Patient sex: F
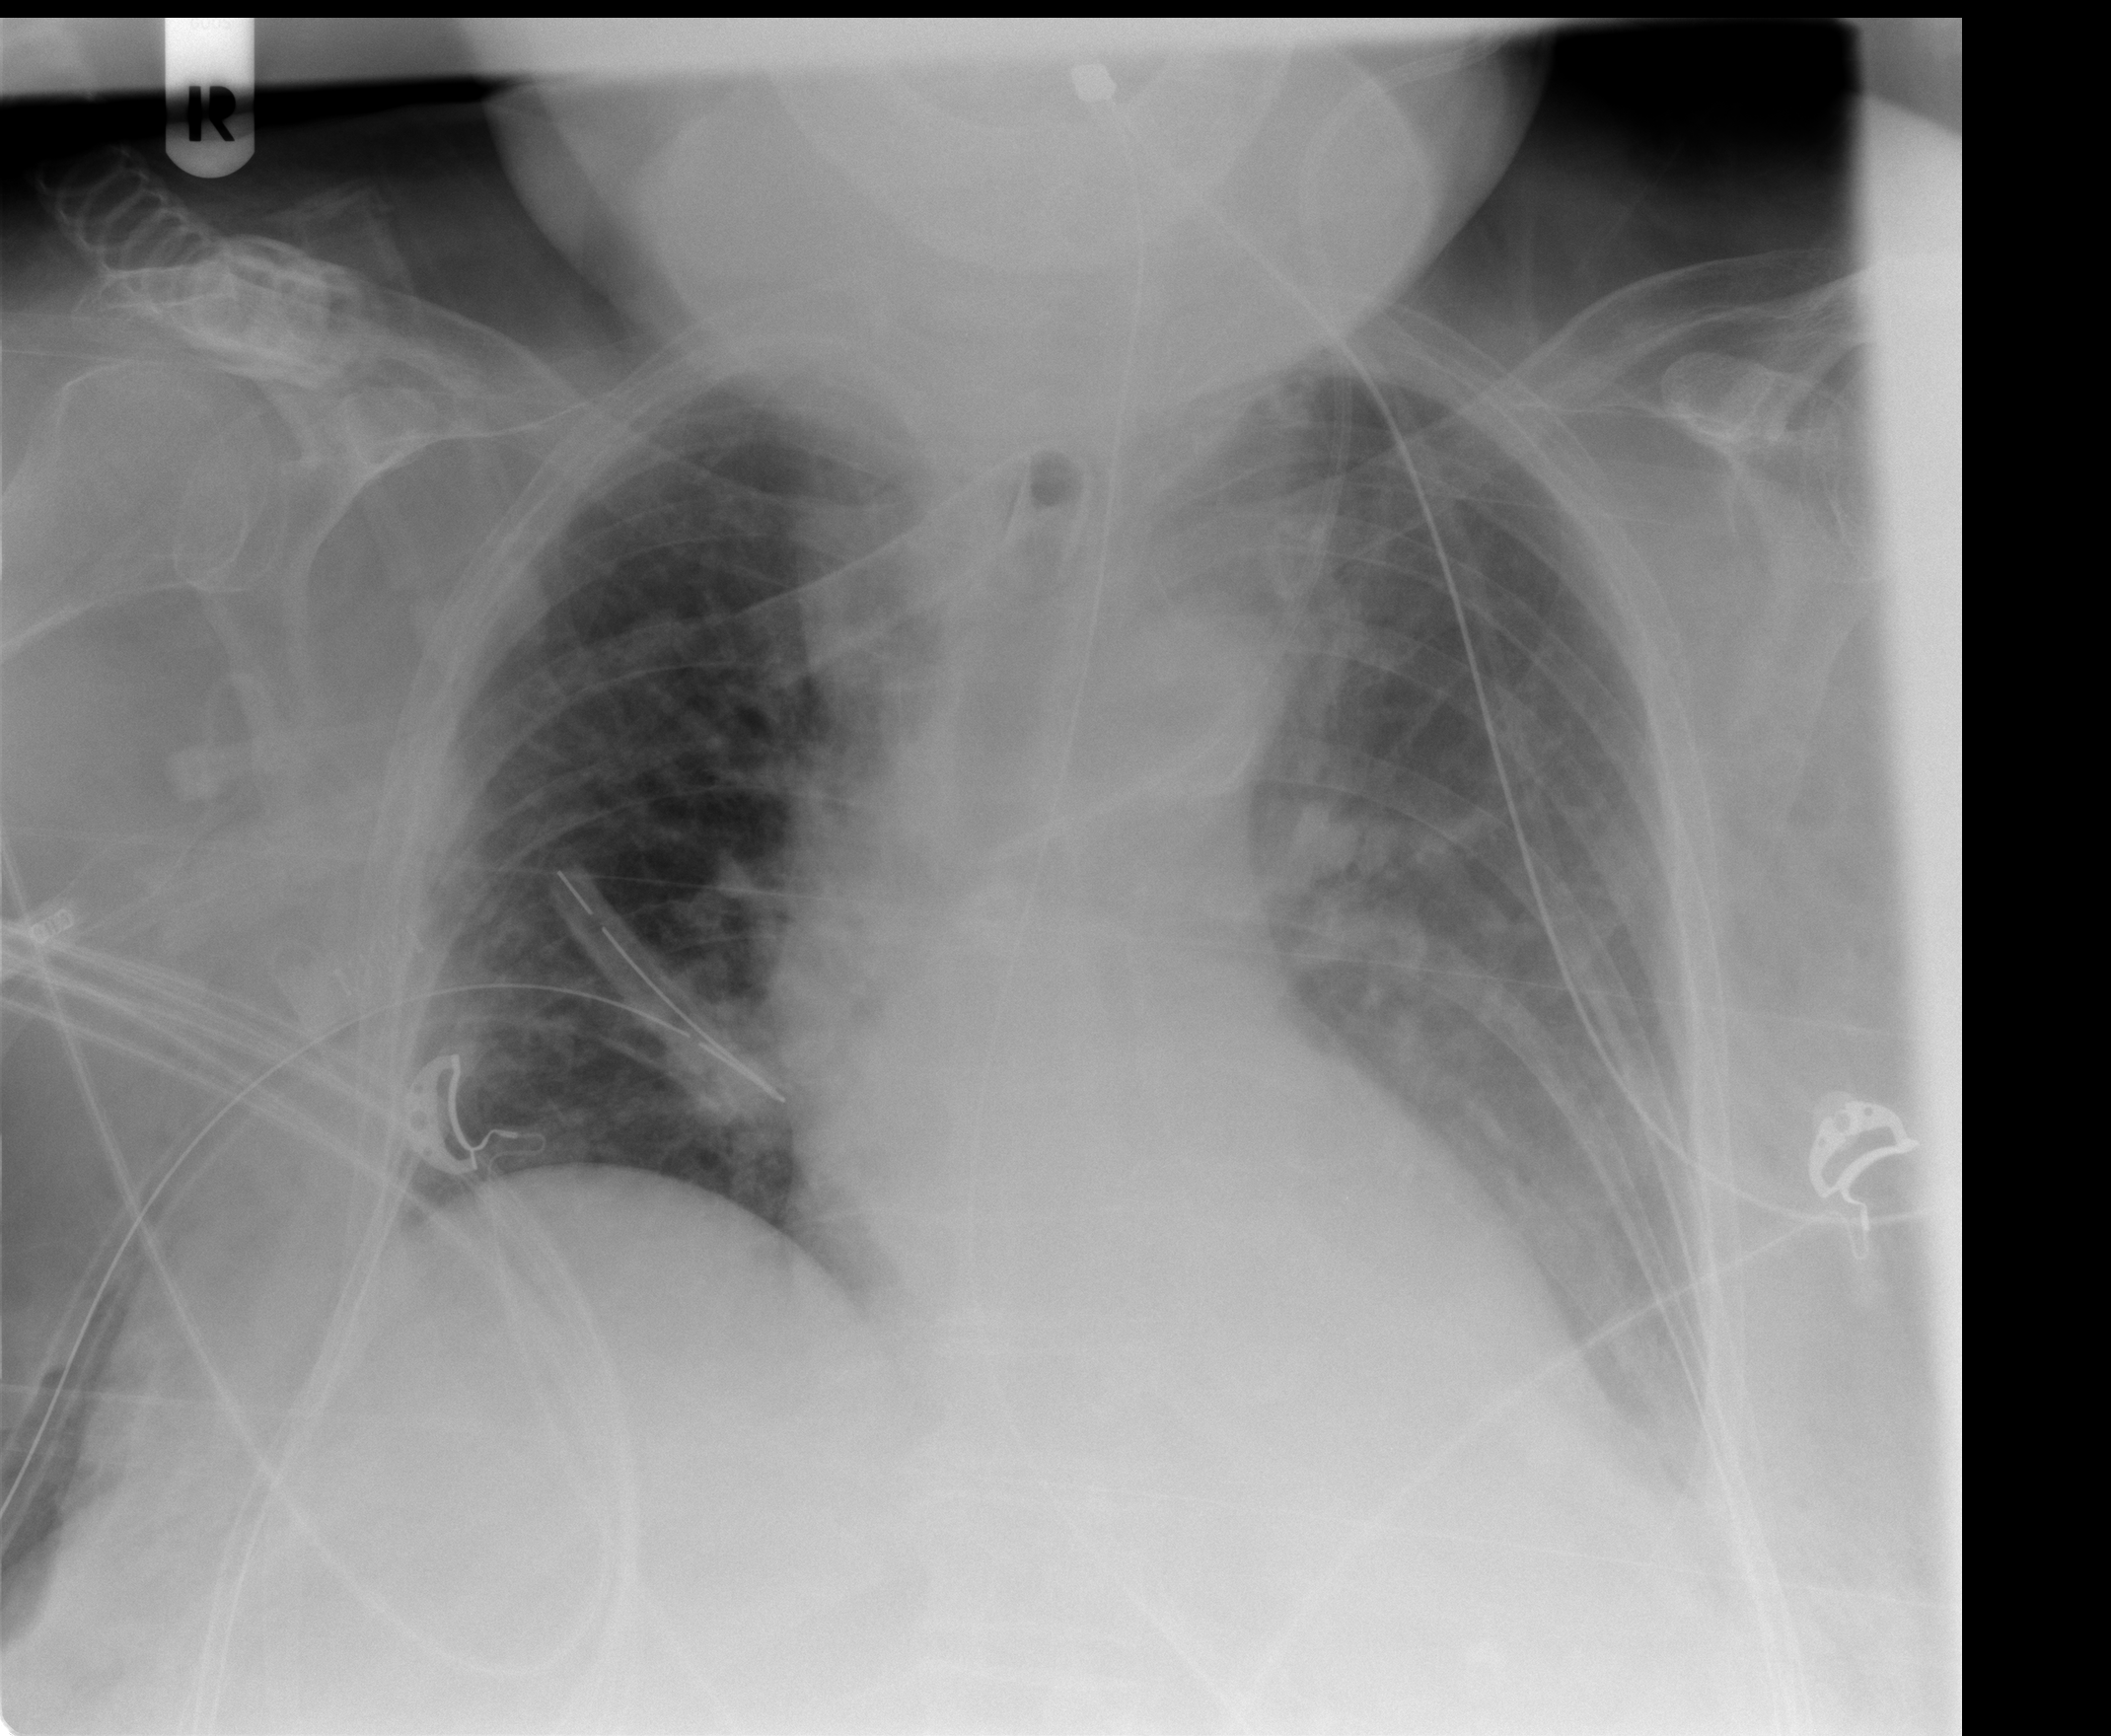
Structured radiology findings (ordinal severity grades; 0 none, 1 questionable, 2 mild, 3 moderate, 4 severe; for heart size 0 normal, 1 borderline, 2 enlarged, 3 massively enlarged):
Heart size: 0
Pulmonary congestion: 2
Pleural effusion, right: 0
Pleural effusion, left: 1
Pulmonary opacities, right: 0
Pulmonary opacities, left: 0
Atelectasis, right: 0
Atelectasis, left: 0